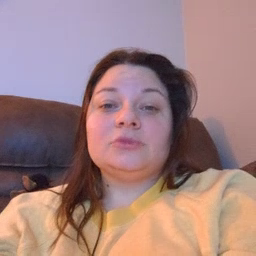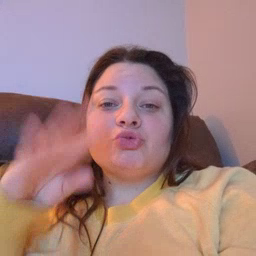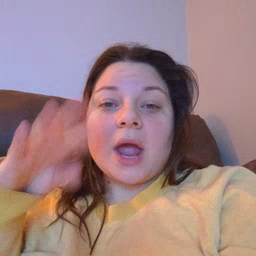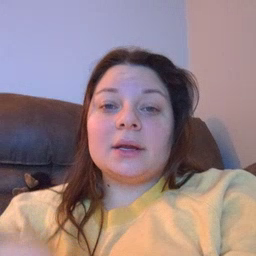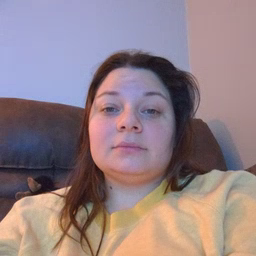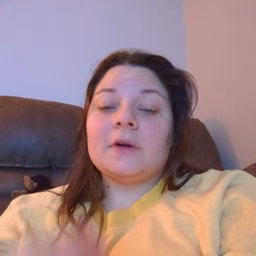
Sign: rain